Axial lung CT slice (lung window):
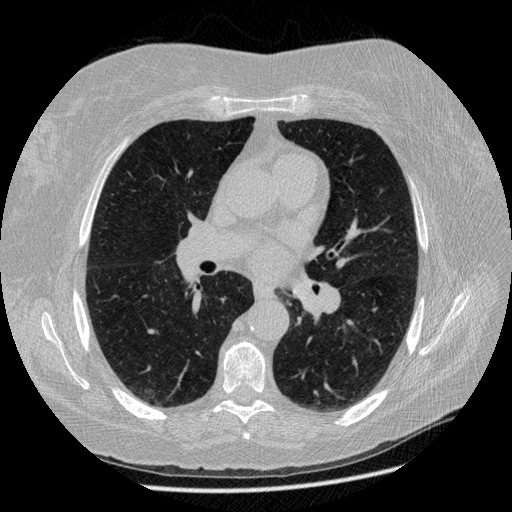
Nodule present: no